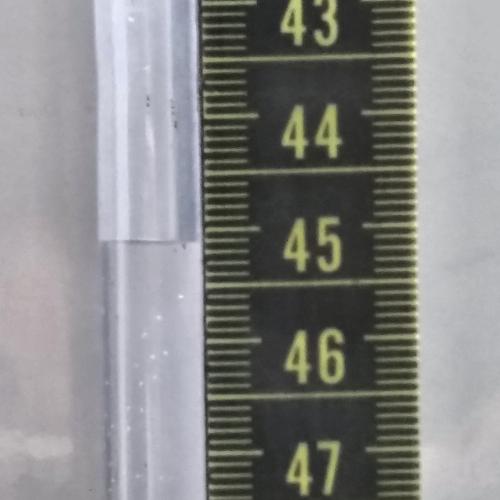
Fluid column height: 45.1 cm